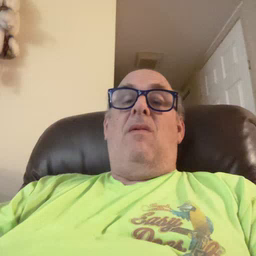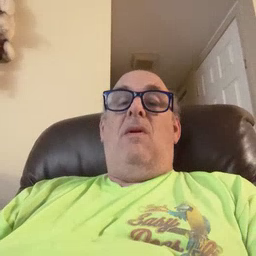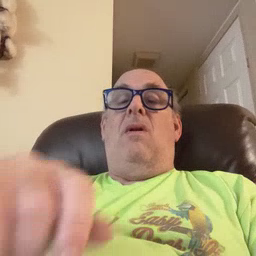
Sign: another